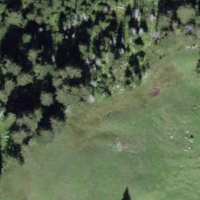
EUNIS habitat code: 43
Species observed at this site:
Petasites albus